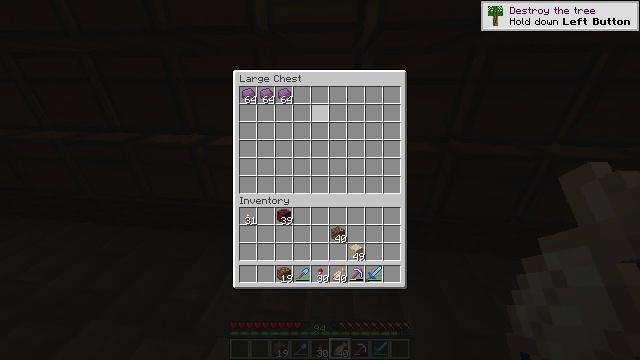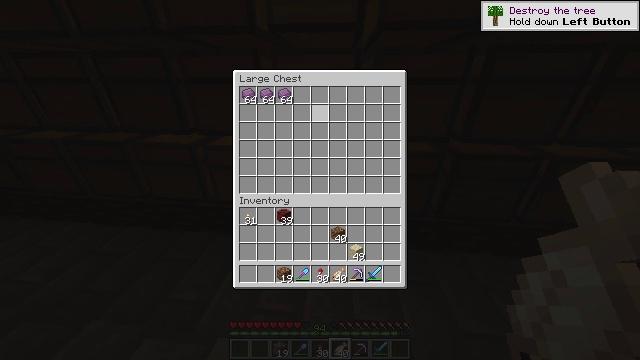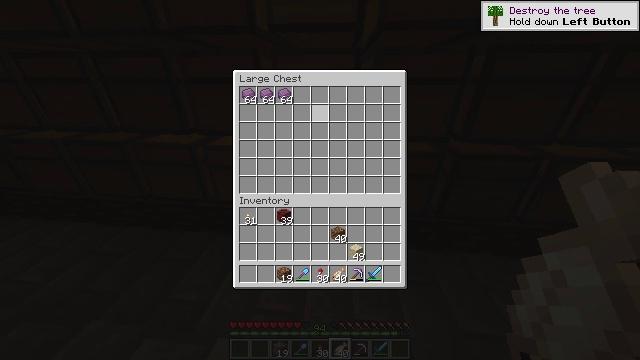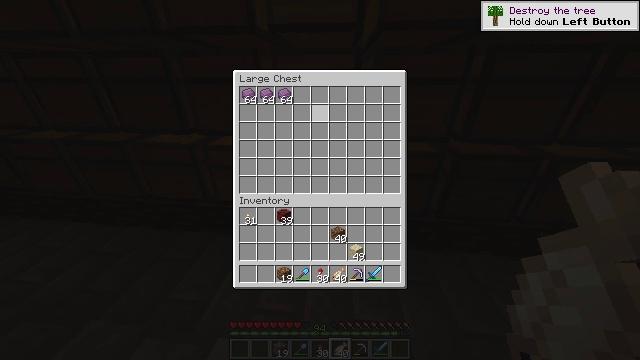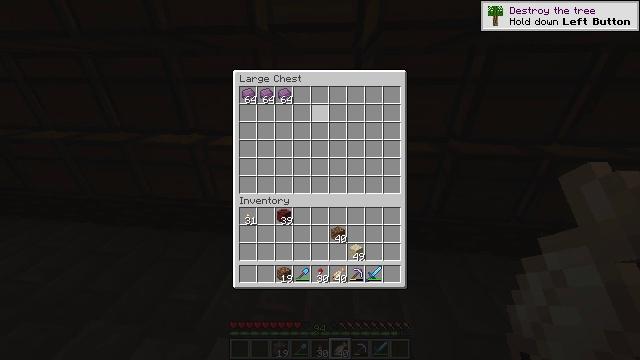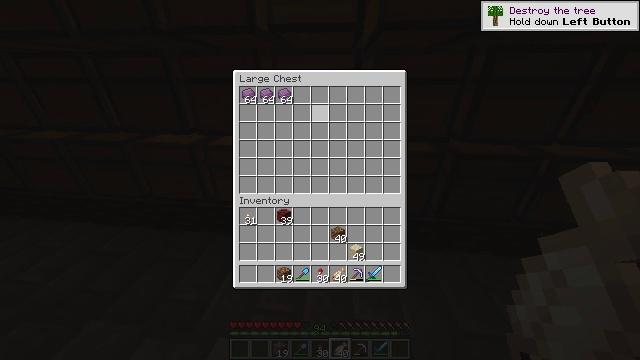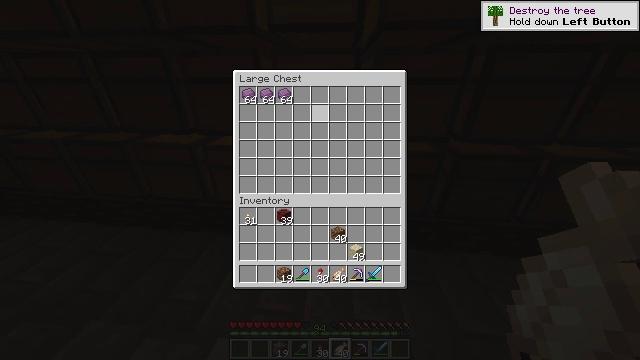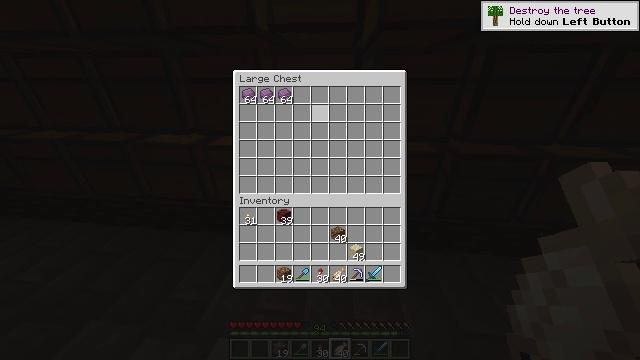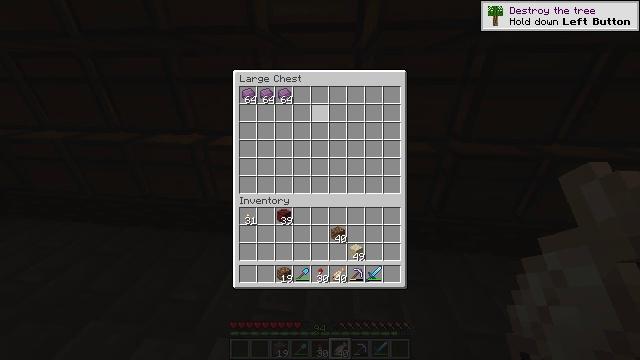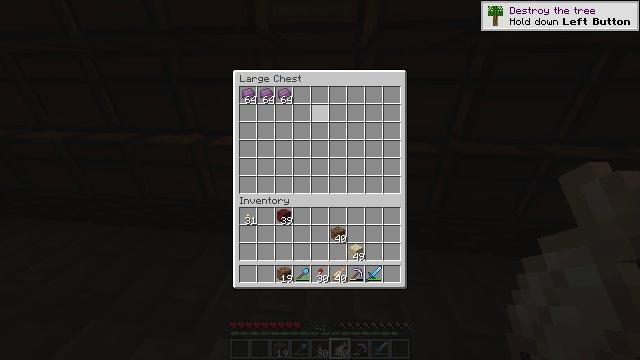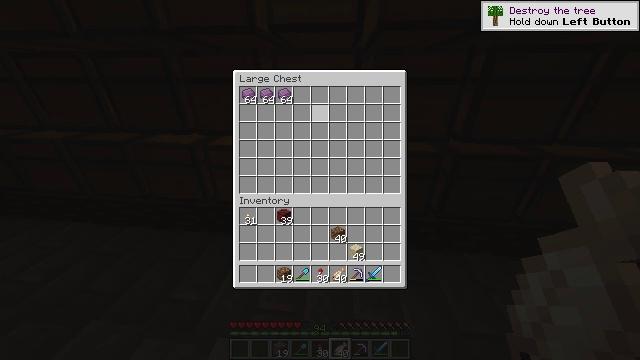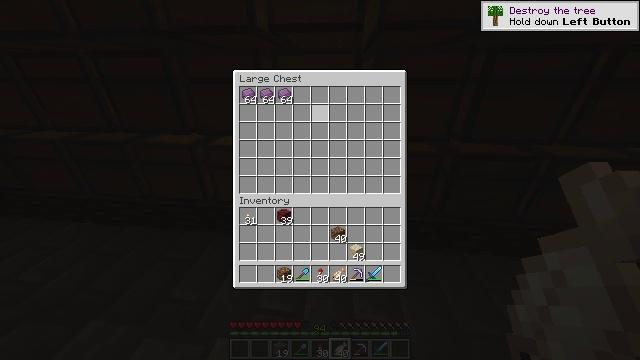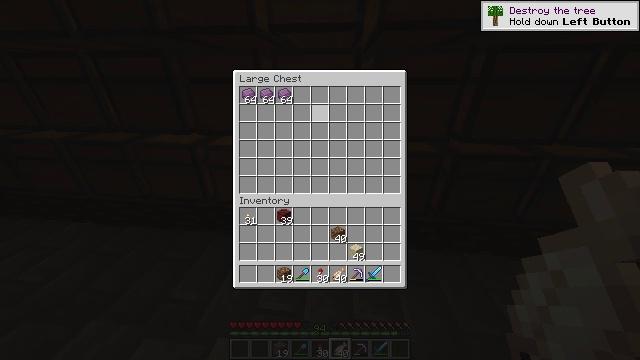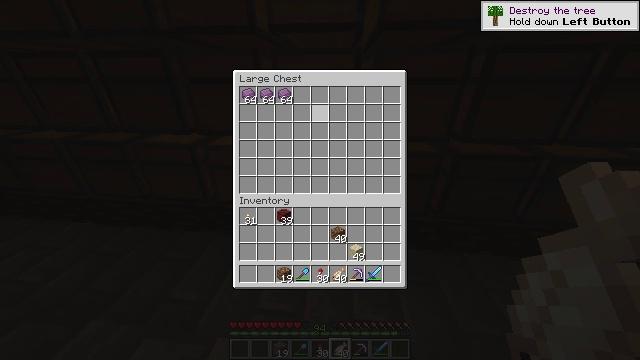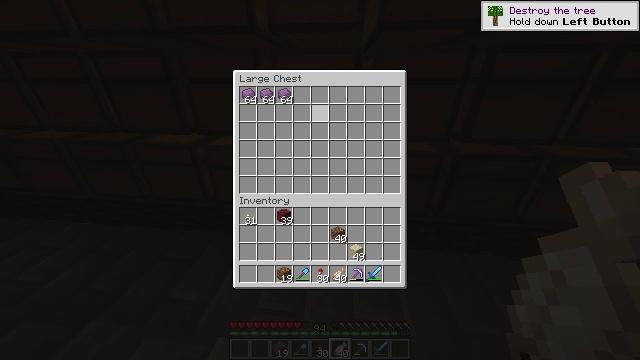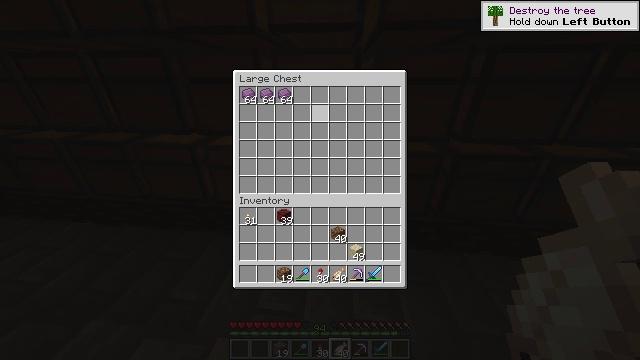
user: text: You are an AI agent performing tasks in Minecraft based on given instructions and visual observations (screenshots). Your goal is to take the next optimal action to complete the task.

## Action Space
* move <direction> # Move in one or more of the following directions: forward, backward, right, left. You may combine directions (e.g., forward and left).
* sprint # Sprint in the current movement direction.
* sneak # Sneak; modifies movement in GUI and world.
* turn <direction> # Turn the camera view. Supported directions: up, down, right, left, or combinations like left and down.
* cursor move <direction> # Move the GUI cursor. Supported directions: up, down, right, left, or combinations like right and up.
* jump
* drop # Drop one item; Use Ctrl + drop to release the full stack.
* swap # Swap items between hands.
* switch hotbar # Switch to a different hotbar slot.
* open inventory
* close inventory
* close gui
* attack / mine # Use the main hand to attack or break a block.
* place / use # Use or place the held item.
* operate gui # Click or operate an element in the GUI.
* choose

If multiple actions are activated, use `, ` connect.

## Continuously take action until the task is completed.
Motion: motion action
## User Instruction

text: Combine a chest and shulker shells to craft a shulker box.
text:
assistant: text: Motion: no_op
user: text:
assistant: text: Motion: no_op
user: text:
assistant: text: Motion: no_op
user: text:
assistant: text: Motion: no_op
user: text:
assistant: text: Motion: no_op
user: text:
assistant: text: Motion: no_op
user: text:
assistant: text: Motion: no_op
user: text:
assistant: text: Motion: no_op
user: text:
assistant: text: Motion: no_op
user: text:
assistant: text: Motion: no_op
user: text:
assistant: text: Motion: no_op
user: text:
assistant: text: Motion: no_op
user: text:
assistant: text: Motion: no_op
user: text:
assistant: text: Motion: no_op
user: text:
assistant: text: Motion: no_op
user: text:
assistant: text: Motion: no_op
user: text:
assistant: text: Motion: no_op
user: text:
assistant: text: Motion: no_op
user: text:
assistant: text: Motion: no_op
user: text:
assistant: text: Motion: no_op
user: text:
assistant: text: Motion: no_op
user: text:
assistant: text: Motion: no_op
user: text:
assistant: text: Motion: no_op
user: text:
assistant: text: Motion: no_op
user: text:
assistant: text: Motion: no_op
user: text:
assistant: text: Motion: no_op
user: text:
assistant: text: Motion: no_op
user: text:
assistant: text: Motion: no_op
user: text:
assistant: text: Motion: no_op
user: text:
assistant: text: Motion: no_op